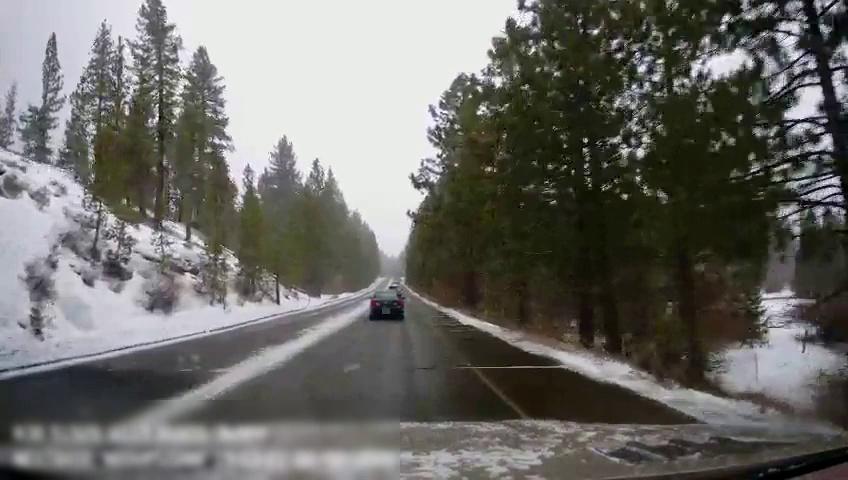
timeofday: Day
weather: Snowy
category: Drivable Space
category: Vehicles | Car
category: Lanes | Opposite Lane
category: Lanes | Opposite Lane
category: Lanes | Opposite Lane
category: Lanes | Current Lane